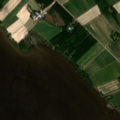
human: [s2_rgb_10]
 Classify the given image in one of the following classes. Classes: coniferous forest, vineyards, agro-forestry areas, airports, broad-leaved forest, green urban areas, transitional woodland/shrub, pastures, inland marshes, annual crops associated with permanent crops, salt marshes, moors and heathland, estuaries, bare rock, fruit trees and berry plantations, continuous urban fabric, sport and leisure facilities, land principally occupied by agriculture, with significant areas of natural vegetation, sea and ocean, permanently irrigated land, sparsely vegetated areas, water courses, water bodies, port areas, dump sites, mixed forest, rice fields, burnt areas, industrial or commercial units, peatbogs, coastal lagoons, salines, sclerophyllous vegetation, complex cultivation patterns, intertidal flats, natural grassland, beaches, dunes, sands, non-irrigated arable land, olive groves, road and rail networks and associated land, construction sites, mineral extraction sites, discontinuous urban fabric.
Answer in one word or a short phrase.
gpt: non-irrigated arable land, land principally occupied by agriculture, with significant areas of natural vegetation, water bodies